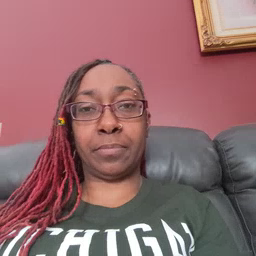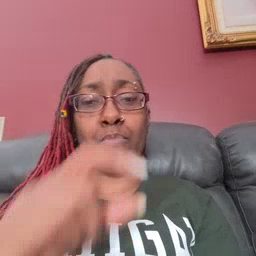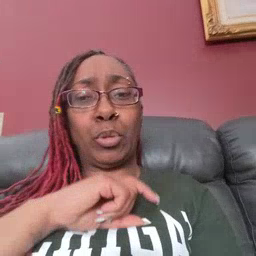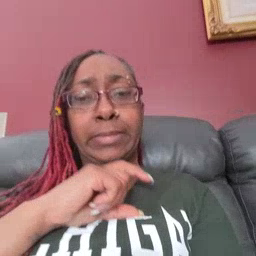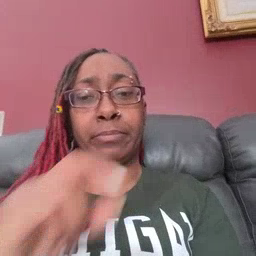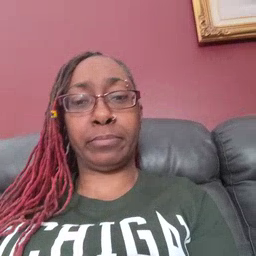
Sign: police